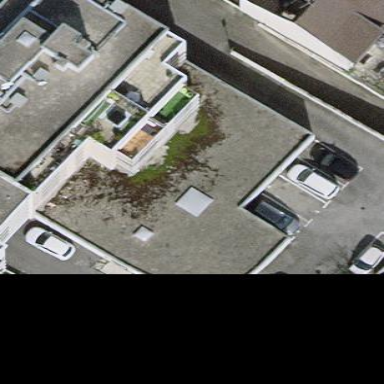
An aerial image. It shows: Office building with flat roof.